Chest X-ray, PA view. Patient: 20 years old, sex F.
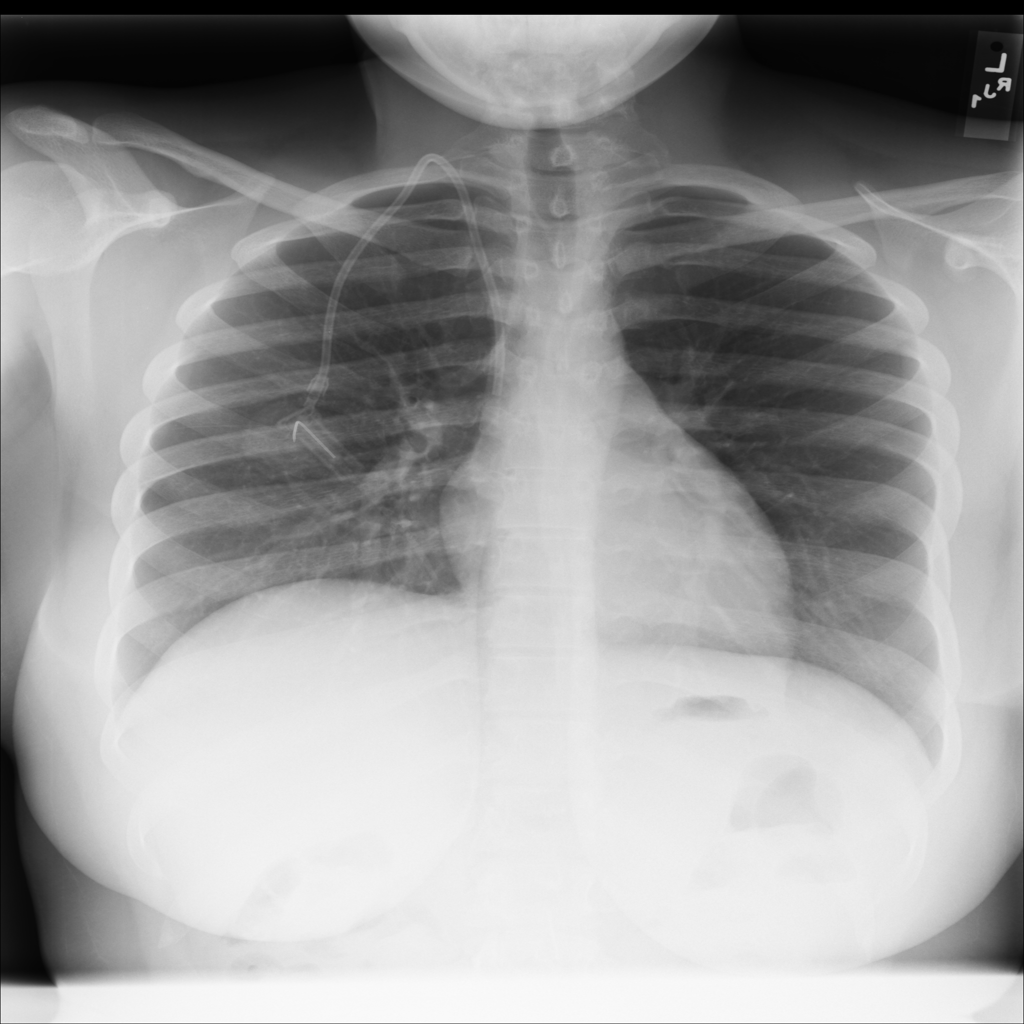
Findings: No Finding